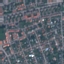
Land use / land cover class: Residential